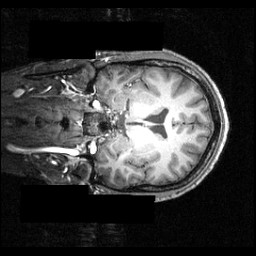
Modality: T1w
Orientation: coronal
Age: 20
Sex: male
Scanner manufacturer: siemens
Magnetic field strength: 3.951 T
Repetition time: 1.5 s
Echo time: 0.00335 s